Question: I am just curious if this is right, or bad practice? (i.e. using a class method to alloc/init an instance)? Also am I right in thinking that I have to release the instance in main() as its the only place I have access to the instance pointer?
'''
// IMPLEMENTATION
+(id) newData {
DataPoint *myNewData;
myNewData = [[DataPoint alloc] init];
return myNewData;
}
'''
.
'''
// MAIN
DataPoint *myData;
myData = [DataPoint newData];
... stuff
[myData release];
'''
# EDIT:
Also should
'''
myNewData = [[DataPoint alloc] init];
'''
be (or does it not matter)
'''
myNewData = [[self alloc] init];
'''
# EDIT_002:
Strange, when I add the autorelease I get ...

# EDIT_003:
@Dave DeLong, one final question, what your saying is its perferable to:
'''
+(id) dataPoint {
return [[[self alloc] init] autorelease];
}
'''
rather than (where you would release in main)
'''
+(id) new {
return [[self alloc] init];
}
'''
cheers gary
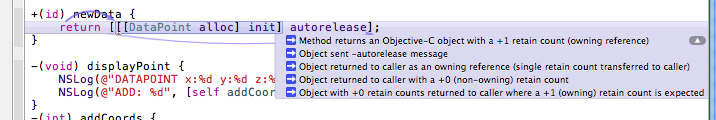
Answer: According to naming conventions, you should call it '+dataPoint'. The reason the analyzer is barfing at you is because (by convention), a class method that uses "new" is expected to return an object with a +1 retain count. You're returning an object with a +0 (autoreleased) retain count, and are therefore breaking convention.
As was alluded to in @Peter's answer, to create an empty object, it's usually done with '[ClassName className]' methods. Ex: '[NSArray array]', '[NSData data]', '[NSString string]', etc. So the proper thing for you to do would be to rename it '[DataPoint dataPoint]' and then implement it as 'return [[[self alloc] init] autorelease];'
Using '[self alloc]' is preferable, since it translates down to subclasses. IE, if you create a MutableDataPoint subclass, then (if you use '[self alloc]') doing '[MutableDataPoint dataPoint]' returns a 'MutableDataPoint', whereas if you leave it as '[DataPoint alloc]', it would come back as a 'DataPoint' object (because that's what you're allocating). (On a side note, 'self' refers to the object being operated on in the context of the method. For instance methods, it's the instance. For class methods, it's the 'Class' object itself)
Edit:
If you do want the class method to return an object with a +1 retain count, then (by convention), you'd just need to call it '+new' (ie, 'DataPoint * p = [DataPoint new];'). However, use of the '+new' method seems to have fallen into more-or-less disuse, with '+alloc/-init...' or a class convenience method being the favorable alternatives.
Edit #2 (Re: Edit_003):
I personally prefer the former ('+dataPoint'), but only because '+new' isn't as common and I don't have to remember to '-release' the object. Either one is perfectly acceptable and correct, though.